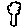
Label: tree